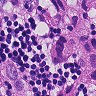
Metastatic tissue present: yes